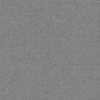
Label: dusty